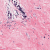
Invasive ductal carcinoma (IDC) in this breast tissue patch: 0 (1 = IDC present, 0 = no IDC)